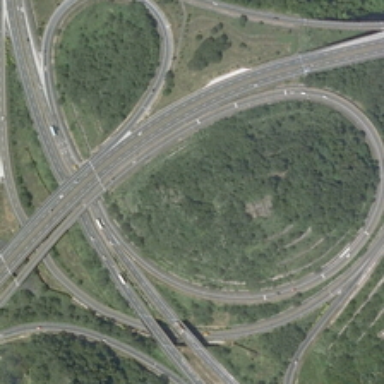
A large number of trees grow around the overpass .